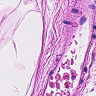
Metastatic tissue present: no